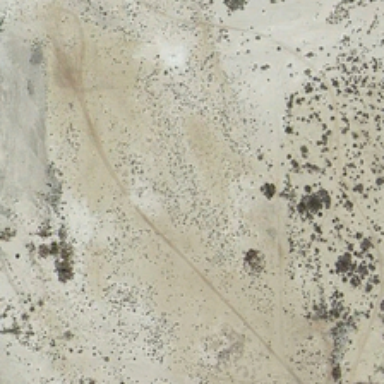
Many spots are in one side of a bareland .